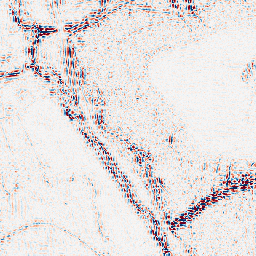
Category: wavelet
Decomposition family: wavelet_reverse_biorthogonal
Decomposition parameters: wavelet: rbio5.5
level: 2
Upsampling method: bicubic_16x
Upsampling parameters: scale: 16
Upsampling scale: 16